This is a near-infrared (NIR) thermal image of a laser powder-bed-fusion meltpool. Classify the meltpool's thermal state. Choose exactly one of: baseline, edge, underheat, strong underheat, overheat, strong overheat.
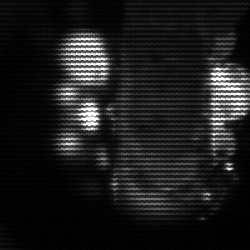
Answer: strong underheat